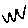
Label: zigzag